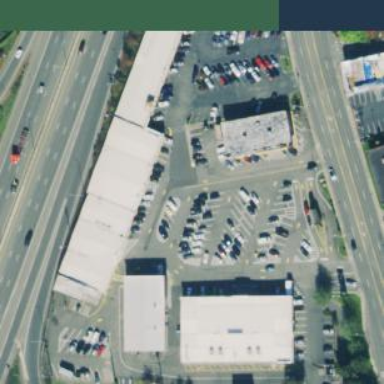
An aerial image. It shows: Retail area.